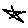
Label: star